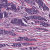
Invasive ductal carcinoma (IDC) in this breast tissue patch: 1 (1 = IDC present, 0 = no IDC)